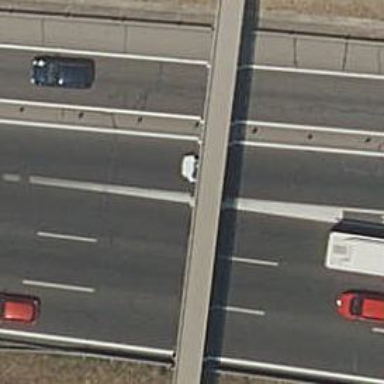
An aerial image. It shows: Asphalt motorway link.